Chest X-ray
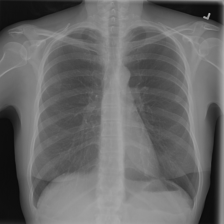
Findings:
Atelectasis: negative
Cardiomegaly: negative
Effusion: negative
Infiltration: negative
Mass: negative
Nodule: negative
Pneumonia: negative
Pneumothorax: negative
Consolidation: negative
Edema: negative
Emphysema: negative
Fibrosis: negative
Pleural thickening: negative
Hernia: negative